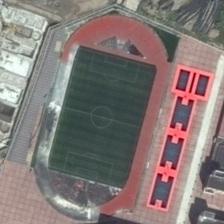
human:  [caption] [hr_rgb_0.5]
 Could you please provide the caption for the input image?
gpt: three basketball fields are near a playground .

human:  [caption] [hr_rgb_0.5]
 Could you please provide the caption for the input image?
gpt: three basketball fields are near a playground .

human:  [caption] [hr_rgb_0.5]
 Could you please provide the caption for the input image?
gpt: three basketball fields are near a playground .

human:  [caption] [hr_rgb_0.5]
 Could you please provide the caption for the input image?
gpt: three basketball fields are near a playground .

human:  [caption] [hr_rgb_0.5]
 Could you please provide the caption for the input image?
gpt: three basketball fields are near a playground .